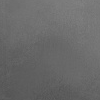
Atmospheric dust classification: dusty